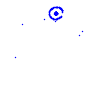
Particle: electron